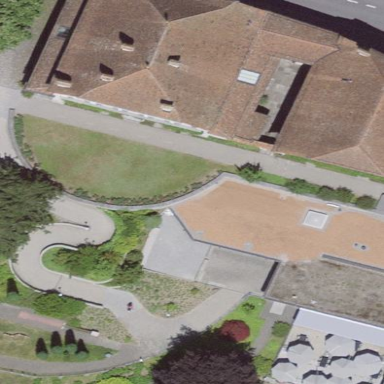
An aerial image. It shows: Museum building.